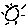
Label: sun